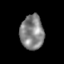
Tissue: skin
Cell type: Epithelial cells
Senescence score: 0.2592
Nuclear area (px): 798
Mean DAPI intensity: 131.776